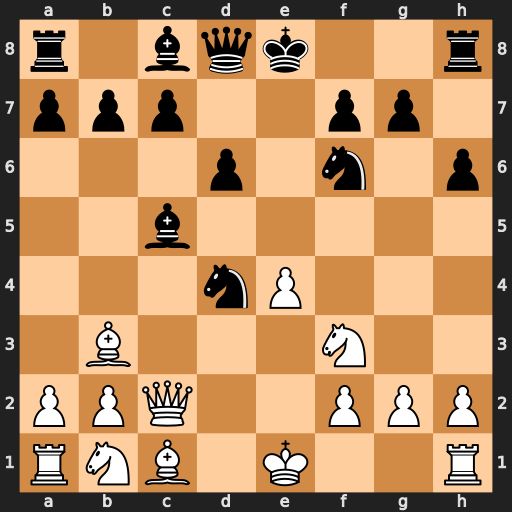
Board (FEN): r1bqk2r/ppp2pp1/3p1n1p/2b5/3nP3/1B3N2/PPQ2PPP/RNB1K2R
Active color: w
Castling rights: KQkq
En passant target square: -
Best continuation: Nxd4 Bxd4 Qc4 Bxf2+ Kxf2